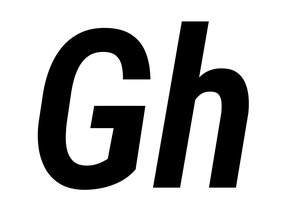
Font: Roboto-Italic_Condensed_SemiBold_Italic